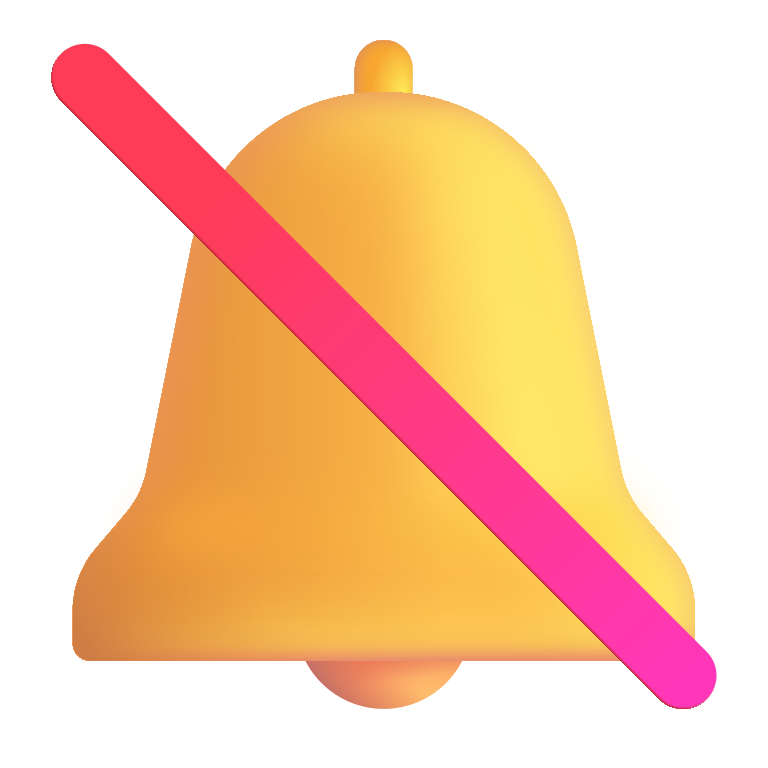
bell with slash color